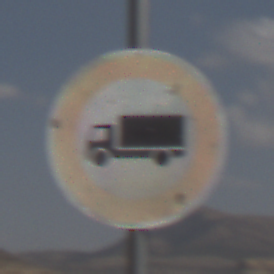
Verkehrszeichen: VerbotFuerKraftfahrzeugeUeberDreiKommaFuenfTonnen
Umgebung: Outdoor, Nature
Tageszeit: Midday
Wetter: PartlyCloudy
Licht: Natural
Jahreszeit: NotSpecified
Kontrast: HighContrast